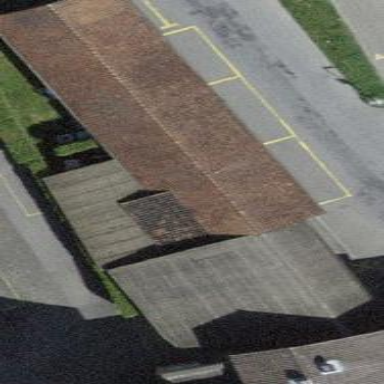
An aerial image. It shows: Shed building.